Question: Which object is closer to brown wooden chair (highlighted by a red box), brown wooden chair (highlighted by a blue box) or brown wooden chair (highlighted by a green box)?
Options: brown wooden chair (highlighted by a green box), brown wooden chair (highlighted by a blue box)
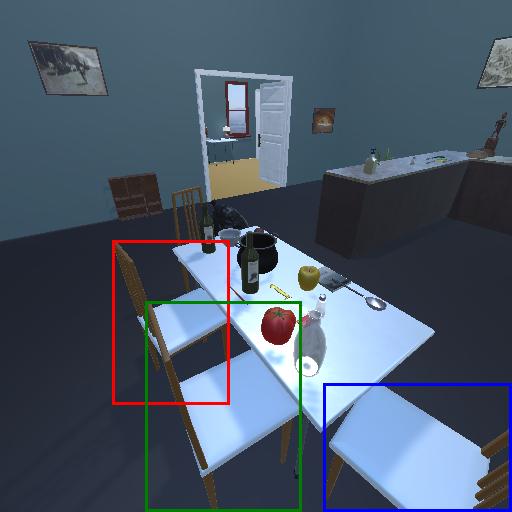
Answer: brown wooden chair (highlighted by a green box)